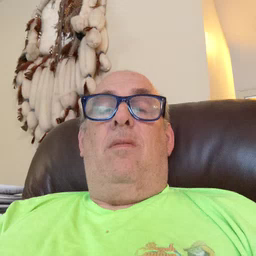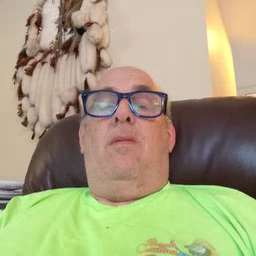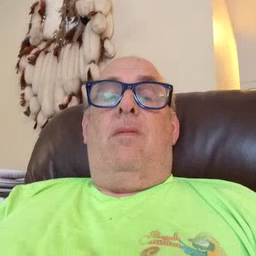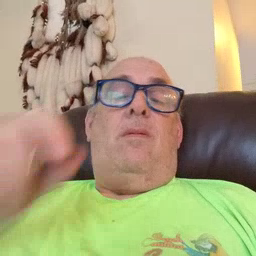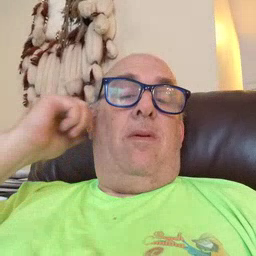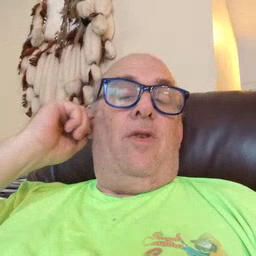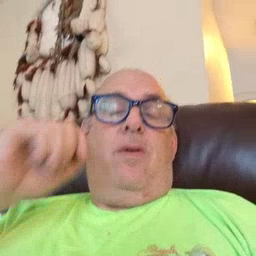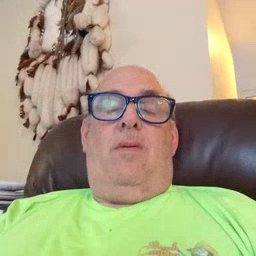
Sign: ear